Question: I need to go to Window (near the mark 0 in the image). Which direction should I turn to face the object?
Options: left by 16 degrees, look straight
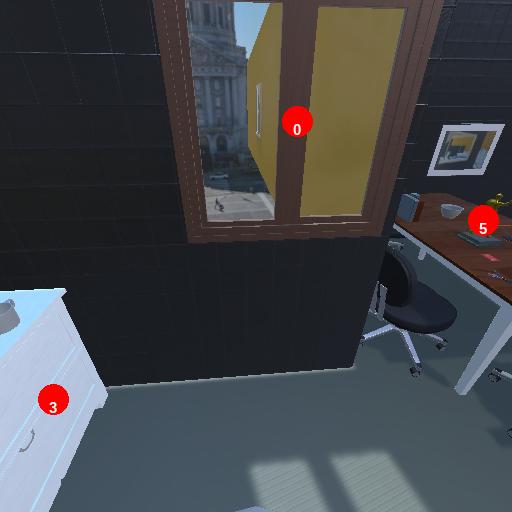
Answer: left by 16 degrees